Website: bh-photo
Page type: customer-info-address
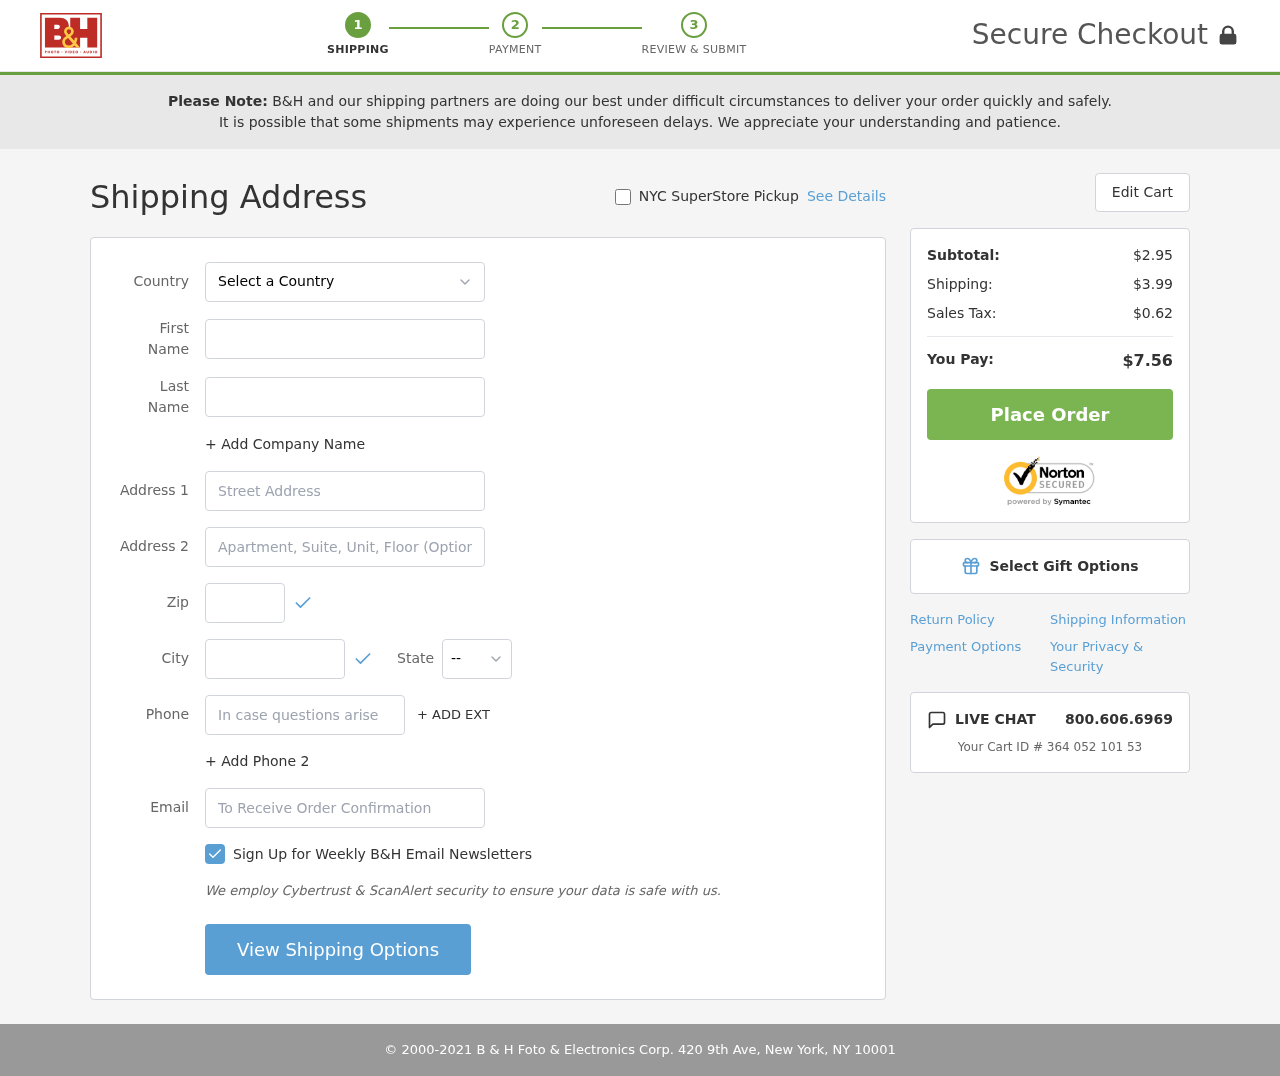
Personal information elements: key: PII_CITY
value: South Patriciaview
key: PII_COUNTRY
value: United States
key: PII_EMAIL
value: jacqueline.ruiz@hotmail.com
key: PII_FIRSTNAME
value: Jacqueline
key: PII_LASTNAME
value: Ruiz
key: PII_PHONE
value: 7703198650
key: PII_POSTCODE
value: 72958
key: PII_STATE_ABBR
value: PA
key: PII_STREET
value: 88688 Henry Vista
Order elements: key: ORDER_SUBTOTAL
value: $2.95
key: ORDER_SHIPPING_COST
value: $3.99
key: ORDER_TAX
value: $0.62
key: ORDER_TOTAL
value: $7.56
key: ORDER_ID
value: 364 052 101 53